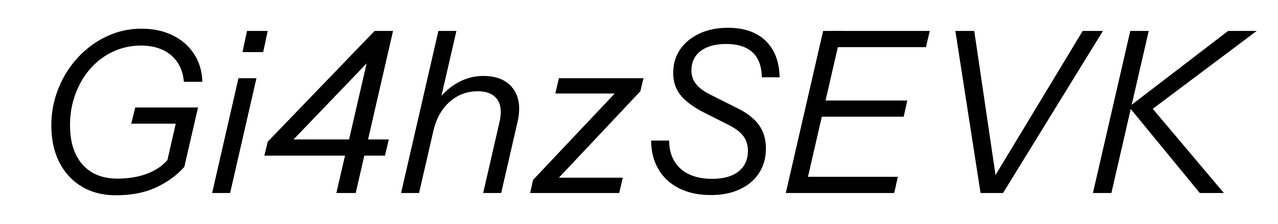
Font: InstrumentSans-Italic_Italic